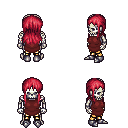
a pixel art fantasy rpg character, male body template, skeleton, maroon tunic, gold greaves, ruby red unkempt hairstyle, metal boots, four views (front, back, left, right), 2x2 character sprite sheet, small pixel art, hard edges, no anti-aliasing